Question: I'm currently trying to figure out what the hell is happening, when I pop up a panel(date picker) when clicking a textbox, I get the table borders overlapping on the panel.
I'm pretty new to ASP NET / c# etc but from what I can see there is no 'show on top' or 'force top' option within the panel properties.
Thank you very much in advanced, pic of the issue and code for that section below as well.
EDIT: it also only seems to be the 'dates' that have the lines, as you can see Mon / tues and the month picker don't seem to be affected.
I've now set EVERY style to z-index: -1; other than the panel which is z-index 99999 but still not working :(
Issue still happening but using the following code now:

Head
'<style type="text/css"> #txtresumedate_PopupControlExtender { z-index:99999; }'
Also tried and forced the cssstyle onto the panel:
'<style type="text/css"> .panel { z-index:99999; }'
Body:
'''
'<tr>
<td class="style9">
Likely resumption date?</td>
<td class="style12">
<asp:TextBox ID="txtresumedate" runat="server" Width="100%"></asp:TextBox>
<ajax:PopupControlExtender ID="txtresumedate_PopupControlExtender"
runat="server" DynamicServicePath="" Enabled="True" ExtenderControlID=""
PopupControlID="Panel1" Position="Bottom" TargetControlID="txtresumedate">
</ajax:PopupControlExtender>
<asp:Panel ID="Panel1" runat="server" Width="400px"
BorderStyle="Double" >
<asp:UpdatePanel ID="UpdatePanel1" runat="server">
<ContentTemplate>
<asp:Calendar ID="Calendar1" runat="server"
onselectionchanged="Calendar1_SelectionChanged" Width="200px">
</asp:Calendar>
</ContentTemplate>
</asp:UpdatePanel>
</asp:Panel>
</td>
</tr>'
'''
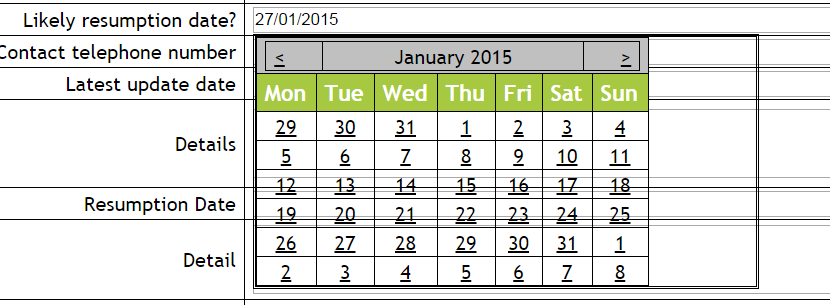
Answer: The following should solve you problem:
'''
#Panel1 {
background-color:#ffffff;
z-index:9999;
}
'''